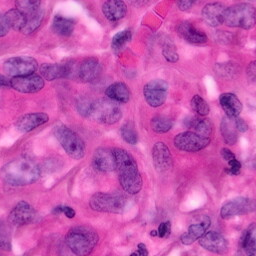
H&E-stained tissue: Pancreatic